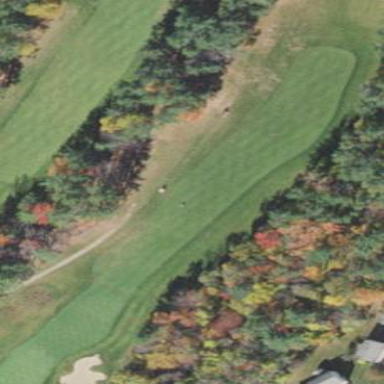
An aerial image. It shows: Grassy area designated as golf fairway.